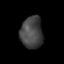
Tissue: prostate
Cell type: Fibroblasts
Senescence score: 0.7377
Nuclear area (px): 704
Mean DAPI intensity: 68.095